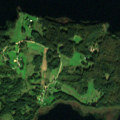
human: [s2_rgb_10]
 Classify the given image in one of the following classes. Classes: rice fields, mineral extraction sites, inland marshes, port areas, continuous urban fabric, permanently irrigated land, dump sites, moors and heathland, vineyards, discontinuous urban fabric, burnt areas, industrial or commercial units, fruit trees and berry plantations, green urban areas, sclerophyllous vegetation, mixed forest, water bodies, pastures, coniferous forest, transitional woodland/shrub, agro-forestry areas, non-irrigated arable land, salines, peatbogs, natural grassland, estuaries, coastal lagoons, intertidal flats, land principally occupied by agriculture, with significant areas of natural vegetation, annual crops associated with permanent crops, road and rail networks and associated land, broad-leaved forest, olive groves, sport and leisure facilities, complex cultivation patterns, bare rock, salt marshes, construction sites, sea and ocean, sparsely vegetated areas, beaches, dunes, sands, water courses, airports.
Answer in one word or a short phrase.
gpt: complex cultivation patterns, land principally occupied by agriculture, with significant areas of natural vegetation, mixed forest, water bodies